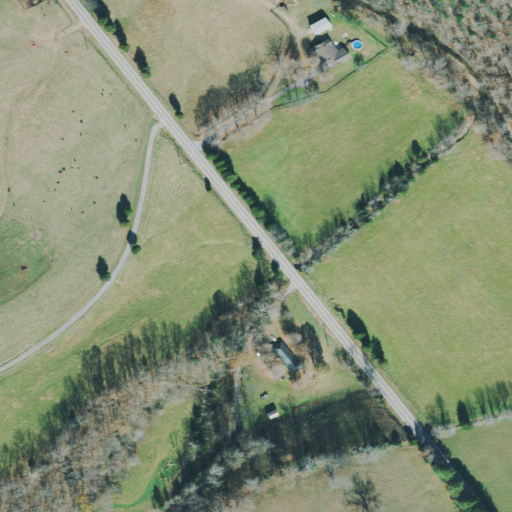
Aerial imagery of valley in Tennessee named Winters Hollow containing pasture, deciduous forest, open development, mixed forest, low intensity development, and medium intensity development